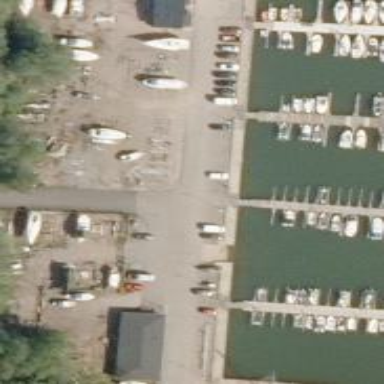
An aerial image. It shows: Slipway on leisure land.